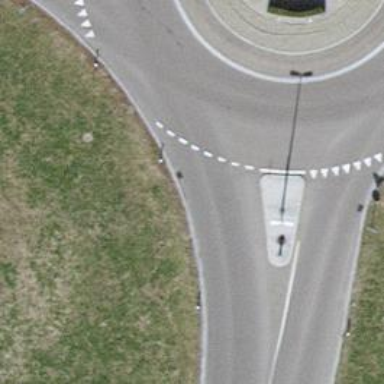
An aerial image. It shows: Tertiary road.